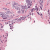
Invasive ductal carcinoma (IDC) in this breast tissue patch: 1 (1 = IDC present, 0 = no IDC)